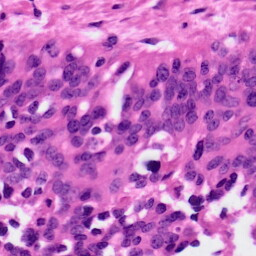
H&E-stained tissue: Ovarian